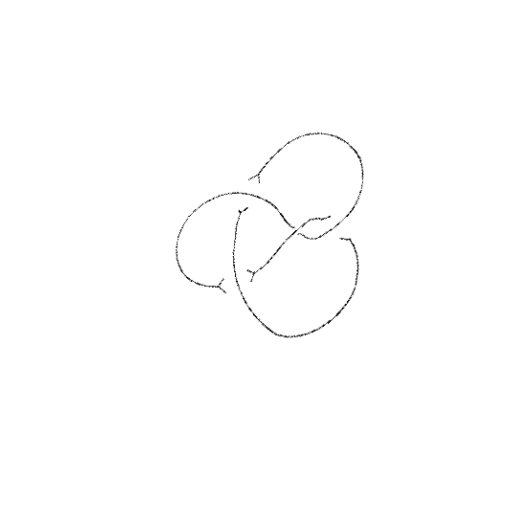
Crossing number: 4